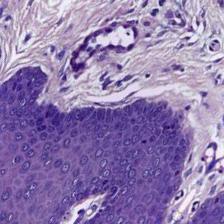
Diagnosis: Normal